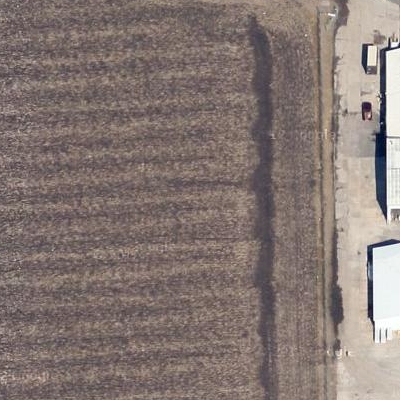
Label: bField